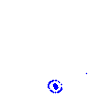
Particle: kaon